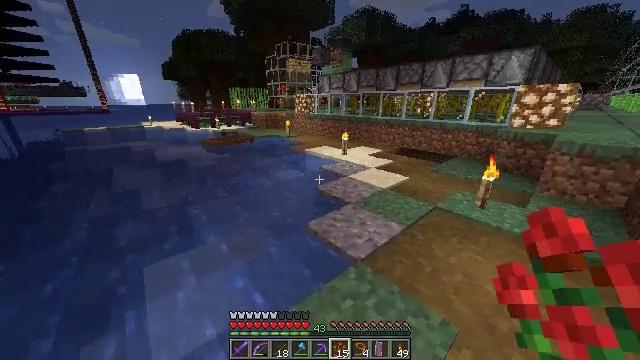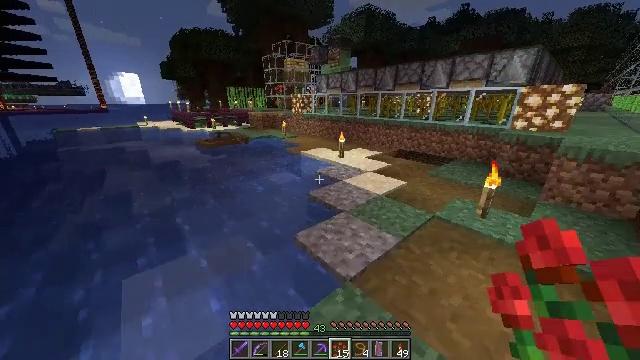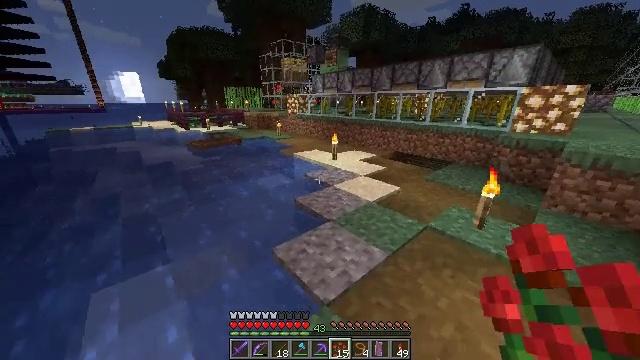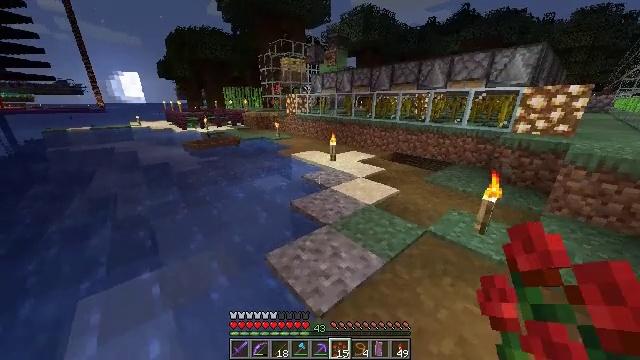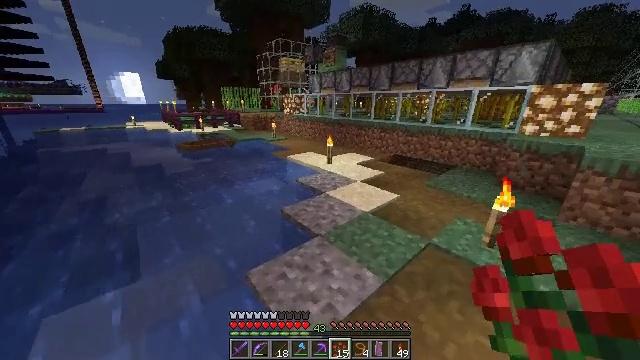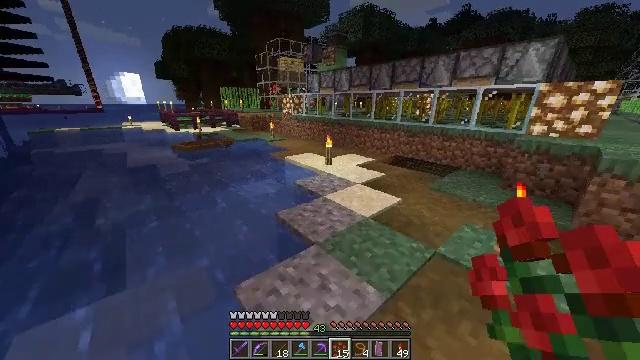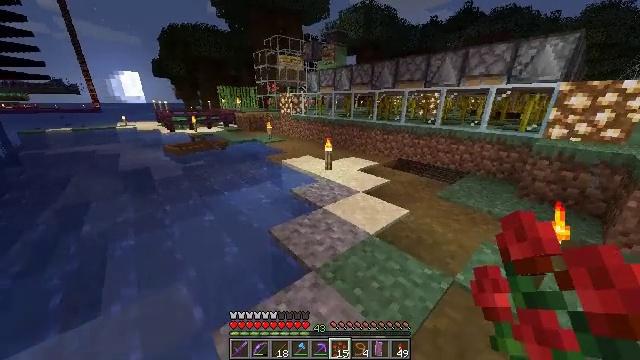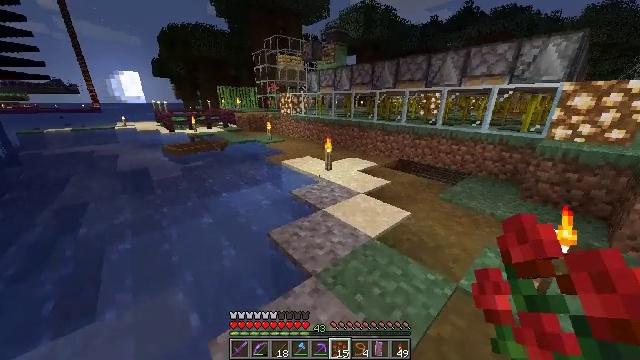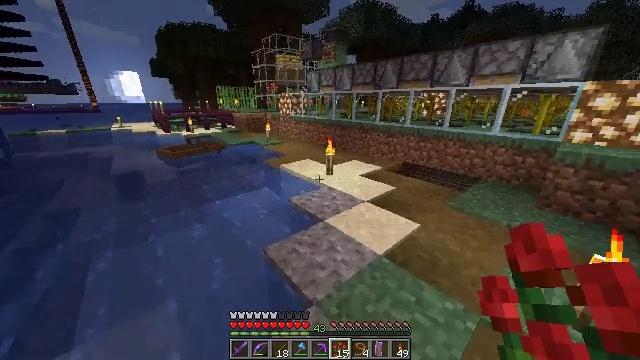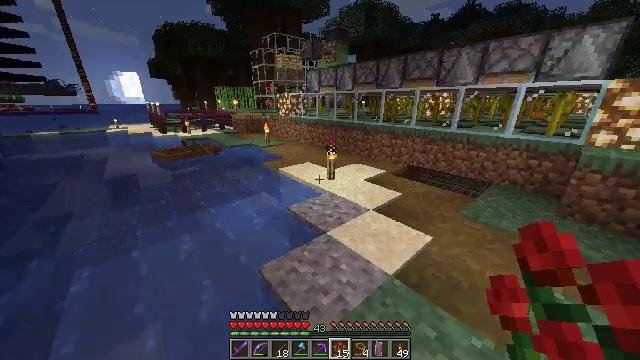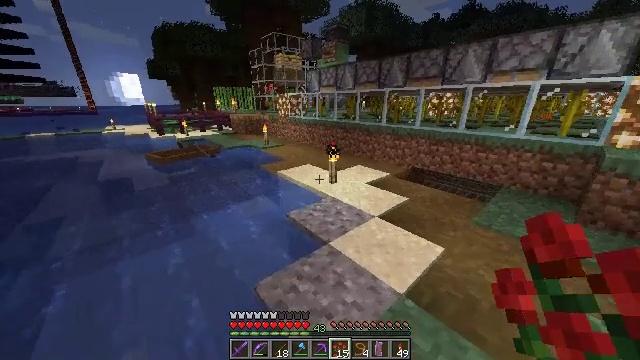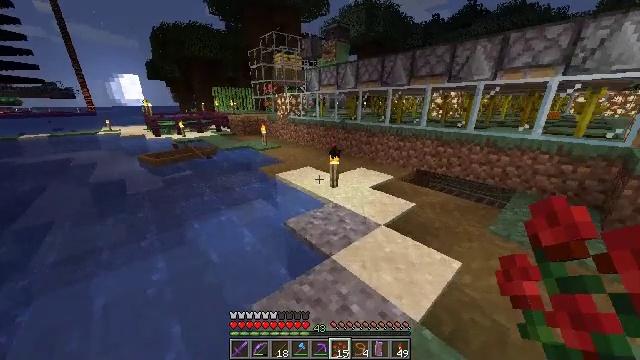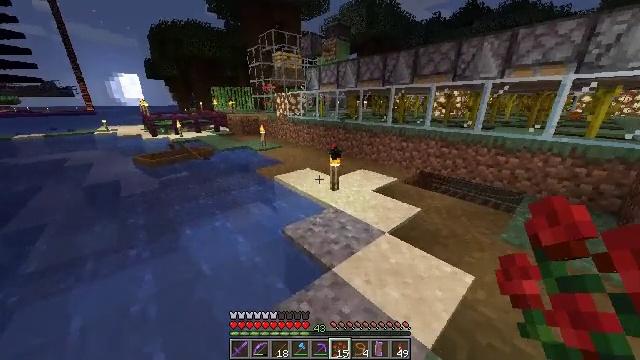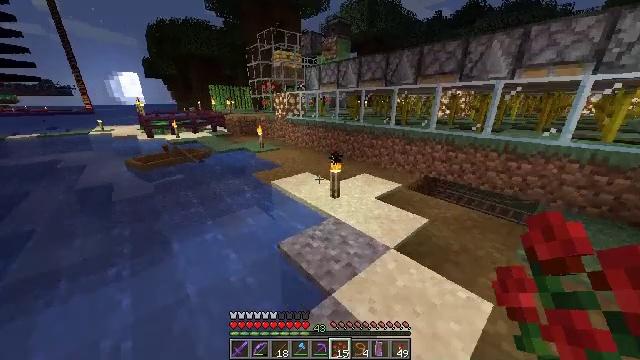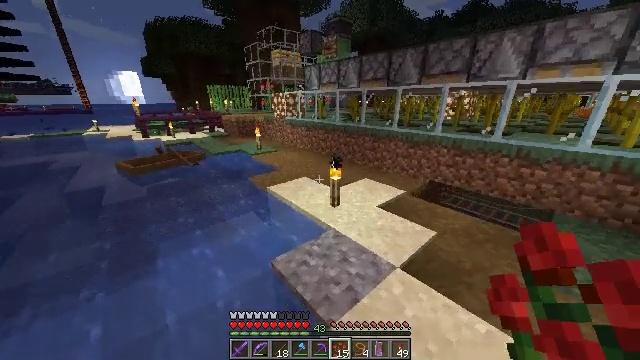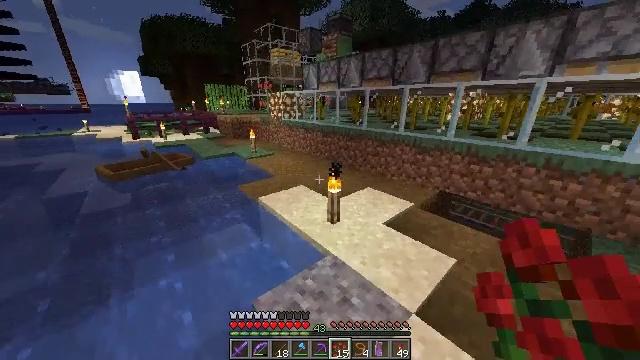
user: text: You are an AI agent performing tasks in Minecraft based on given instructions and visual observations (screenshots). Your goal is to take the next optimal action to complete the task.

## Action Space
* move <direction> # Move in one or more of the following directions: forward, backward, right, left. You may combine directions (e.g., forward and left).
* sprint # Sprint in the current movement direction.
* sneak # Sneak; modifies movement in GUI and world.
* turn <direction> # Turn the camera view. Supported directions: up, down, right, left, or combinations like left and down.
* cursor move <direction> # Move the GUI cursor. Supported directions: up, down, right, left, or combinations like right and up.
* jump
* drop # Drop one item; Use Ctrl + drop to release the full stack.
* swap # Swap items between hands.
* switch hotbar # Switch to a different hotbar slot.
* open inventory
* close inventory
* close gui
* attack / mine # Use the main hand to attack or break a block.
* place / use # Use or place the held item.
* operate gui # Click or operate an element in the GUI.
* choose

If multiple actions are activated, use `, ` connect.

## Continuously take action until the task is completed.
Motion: motion action
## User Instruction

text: Break the beehive while avoiding bees.
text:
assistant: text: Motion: move forward and move right, sprint
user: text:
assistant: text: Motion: move forward and move right, sprint
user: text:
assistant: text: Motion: move forward, sprint
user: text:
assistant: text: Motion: move forward, sprint
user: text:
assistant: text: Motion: move forward, sprint
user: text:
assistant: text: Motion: move forward, sprint
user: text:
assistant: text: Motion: move forward, sprint
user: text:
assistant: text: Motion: move forward, sprint
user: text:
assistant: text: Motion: move forward, sprint
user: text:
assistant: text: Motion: move forward, sprint
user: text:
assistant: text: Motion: move forward, sprint
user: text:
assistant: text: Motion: move forward, sprint
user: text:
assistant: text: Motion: move forward, sprint
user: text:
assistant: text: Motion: move forward, sprint
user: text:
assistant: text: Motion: move forward, sprint
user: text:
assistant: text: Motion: move forward and move right, sprint
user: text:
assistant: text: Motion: move forward and move right, sprint
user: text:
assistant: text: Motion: move forward and move right, sprint
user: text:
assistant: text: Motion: move forward and move right, sprint
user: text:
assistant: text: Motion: move forward, sprint, turn left
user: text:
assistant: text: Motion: move forward, sprint, turn left
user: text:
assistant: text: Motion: move forward, sprint, turn left
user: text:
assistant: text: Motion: move forward, sprint, turn left
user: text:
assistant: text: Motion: move forward, sprint, turn left
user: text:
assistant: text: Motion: move forward, sprint
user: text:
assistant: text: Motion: move forward, sprint
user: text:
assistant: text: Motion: move forward, sprint
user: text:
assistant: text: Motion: move forward, sprint, turn left
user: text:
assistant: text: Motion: move forward, sprint, turn left
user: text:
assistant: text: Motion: move forward, sprint, turn left